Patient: sex M, age 65
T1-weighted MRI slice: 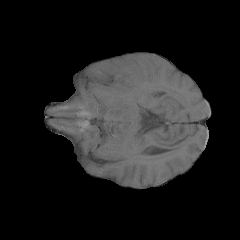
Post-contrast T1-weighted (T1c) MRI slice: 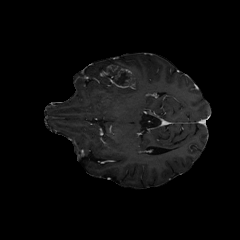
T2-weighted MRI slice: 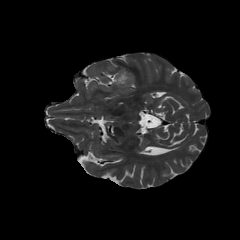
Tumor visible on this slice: yes
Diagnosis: Glioblastoma, IDH-wildtype
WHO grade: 4